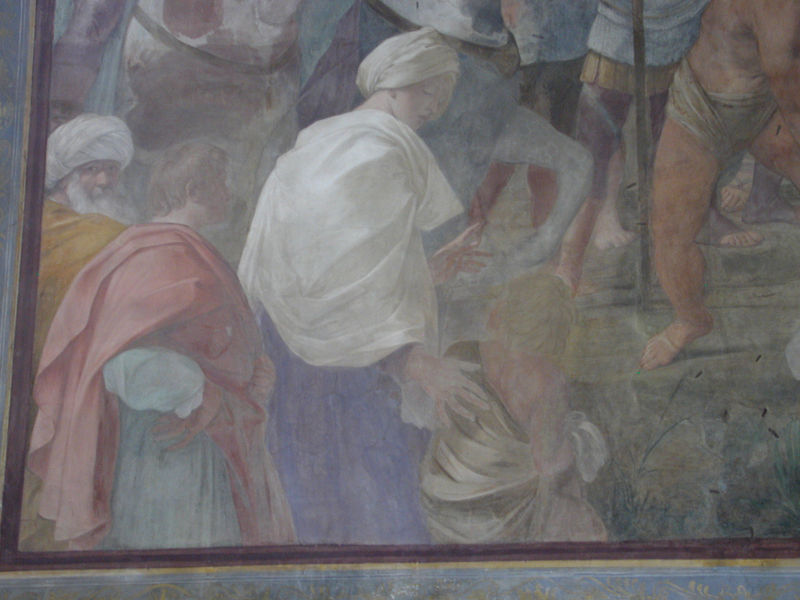
Titel: San Gregorio Magno
Künstler: Domenichino
Standort: Rom, S. Gregorio Magno (EU - I - Latium)
Schlagwörter: blau, gemälde, gruppe, hand, mann, umhang, weiß, gelb, menschen, frau, kleider, männer, blick, rot, tuch, wiese, malerei, menge, bart, blond, bibel, falten, hände, gehen, gewand, mantel, stoff, tücher, kind, pferd, pferde, beine, kopfbedeckung, bein, alter mann, füsse, soldaten, kopftuch, detail, robe, junge, barfuss, rückenfigur, junger mann, fresko, blich, turban, engruppe